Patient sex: M
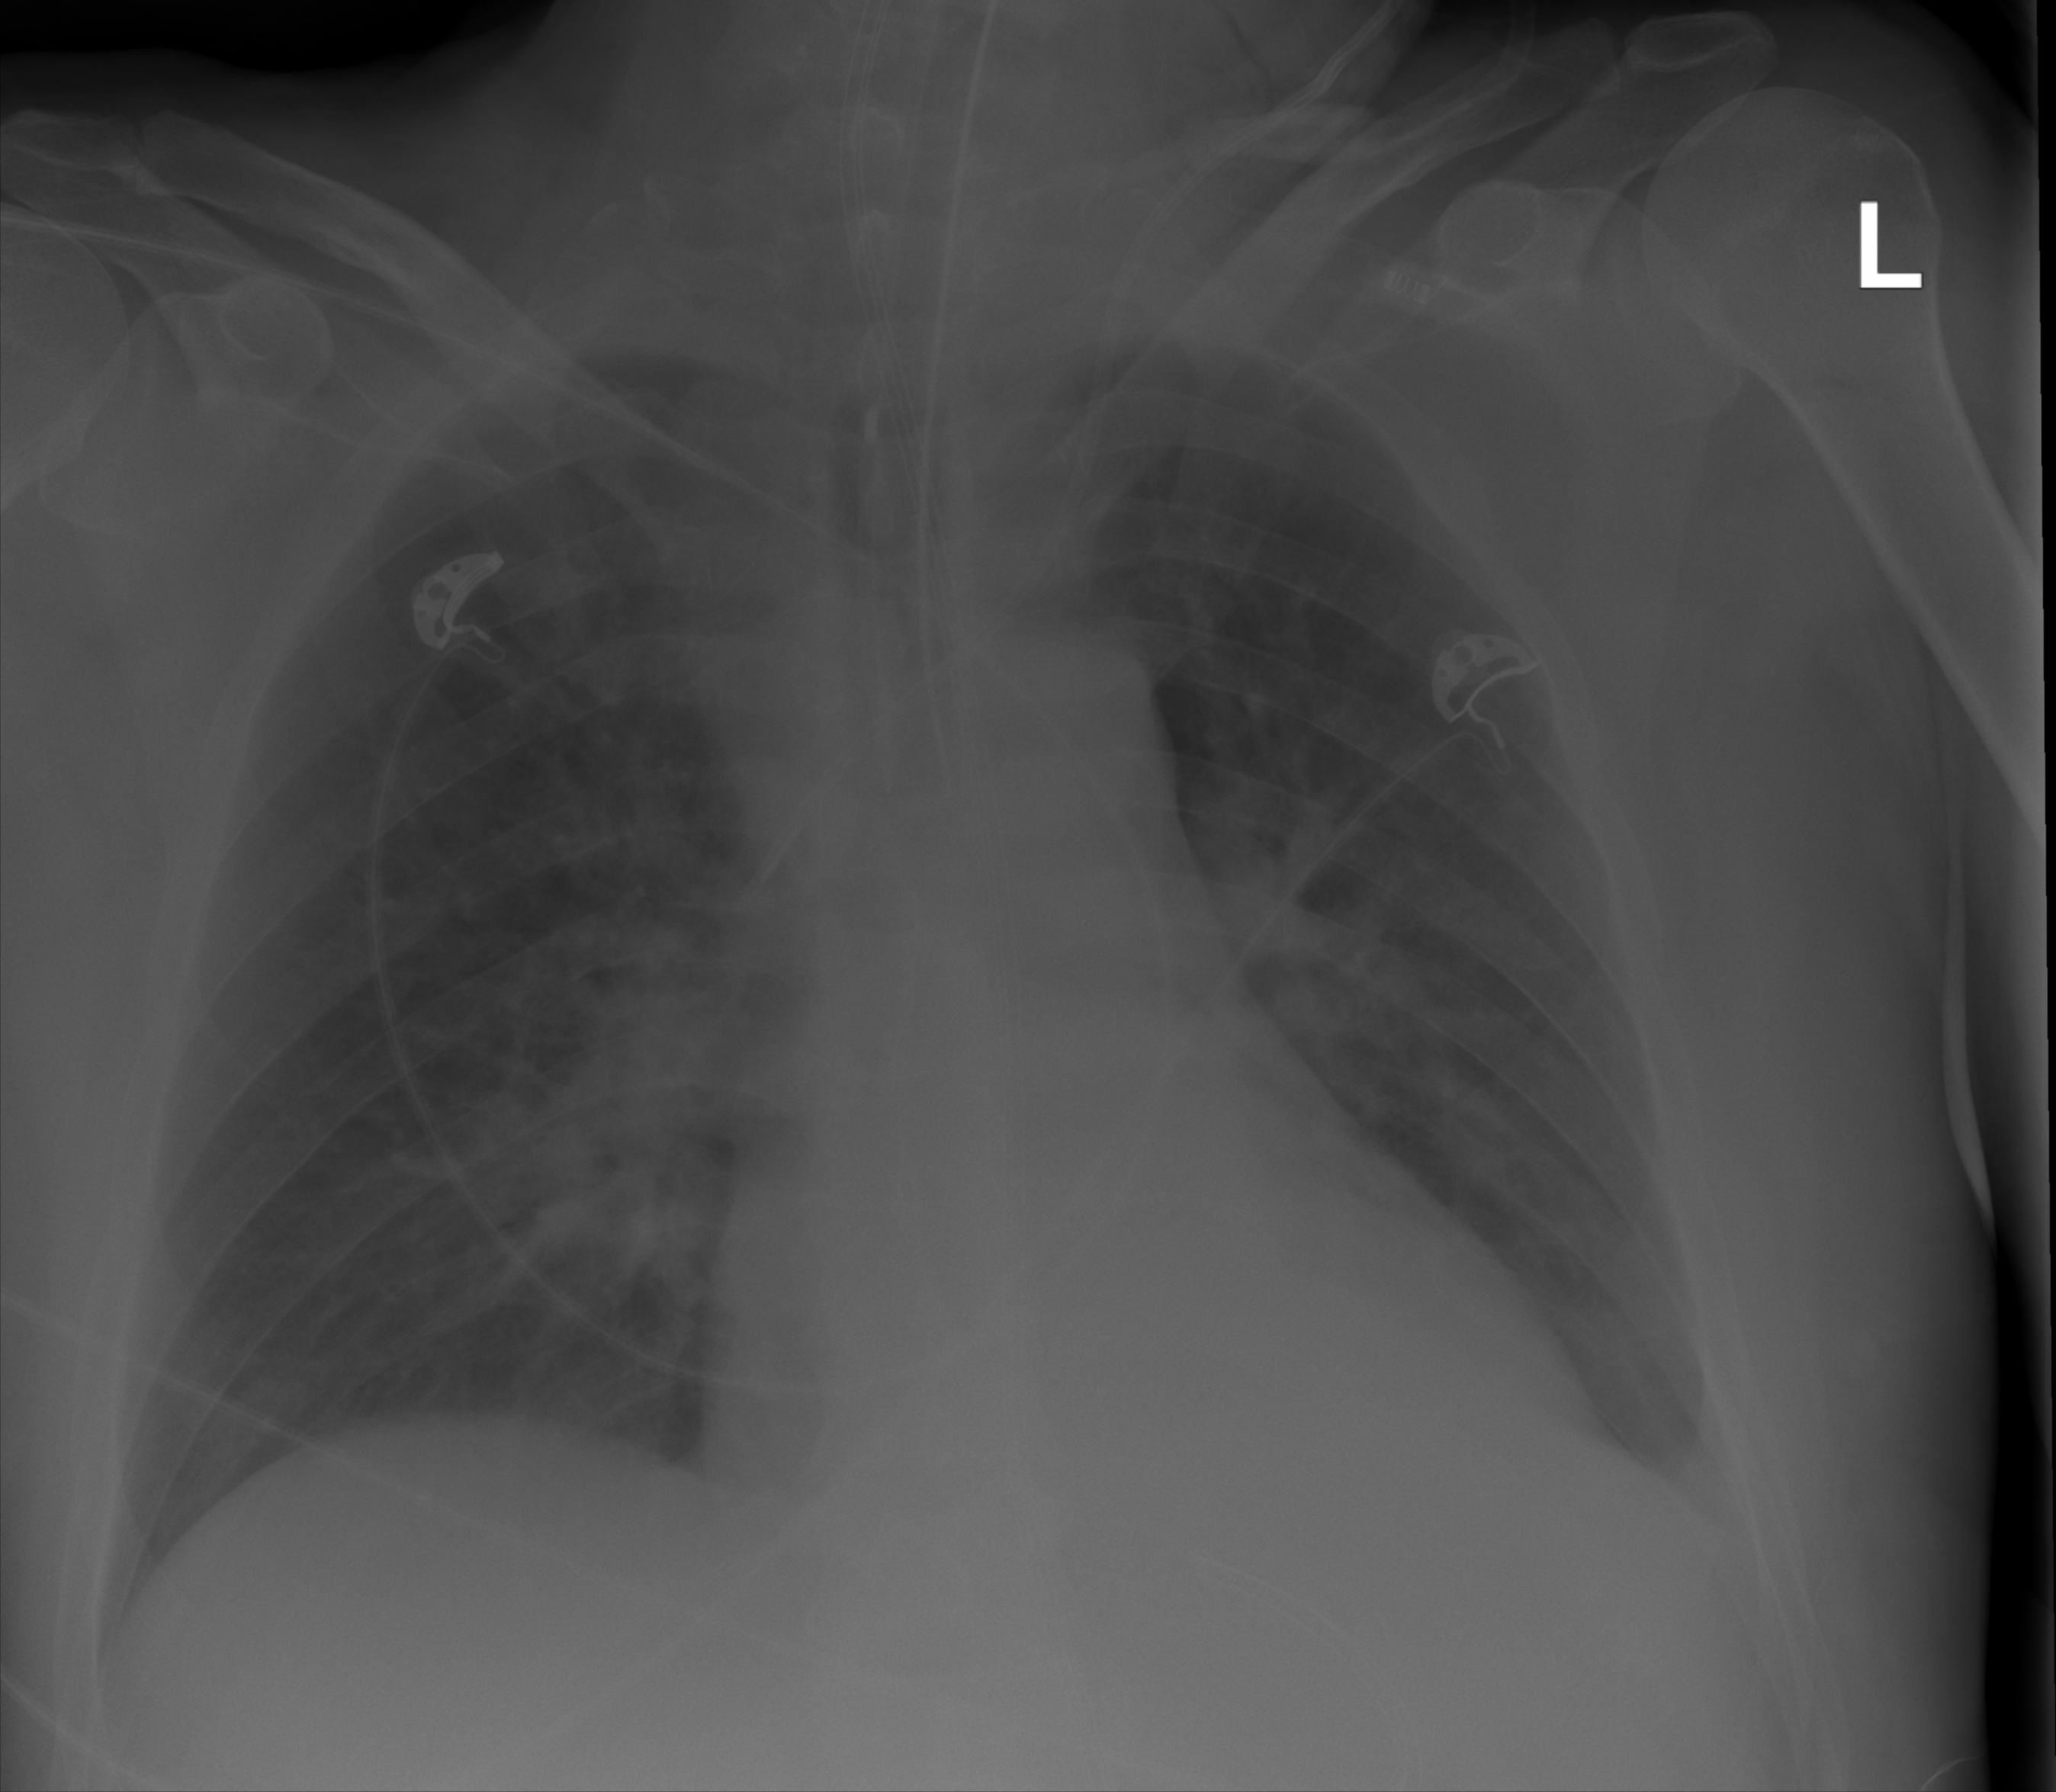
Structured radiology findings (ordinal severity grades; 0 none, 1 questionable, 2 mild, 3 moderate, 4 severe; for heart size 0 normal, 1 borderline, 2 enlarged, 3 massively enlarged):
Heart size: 0
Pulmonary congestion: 2
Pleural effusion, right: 0
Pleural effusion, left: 2
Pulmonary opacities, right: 2
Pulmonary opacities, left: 1
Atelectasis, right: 2
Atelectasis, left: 2